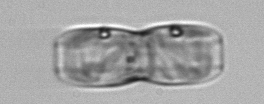
Label: pennate_morphotype1